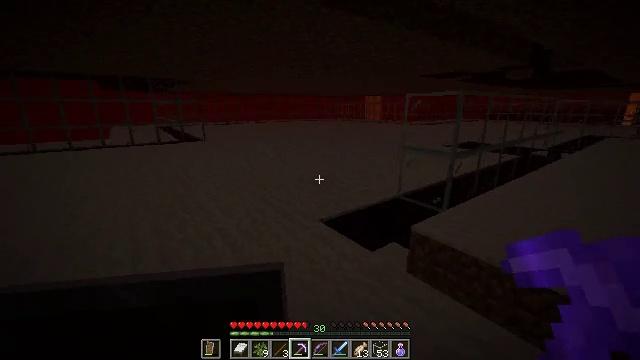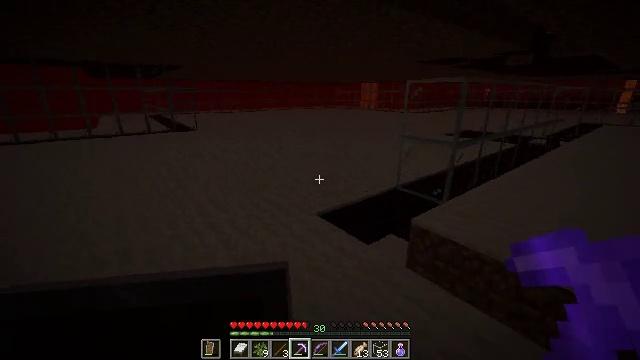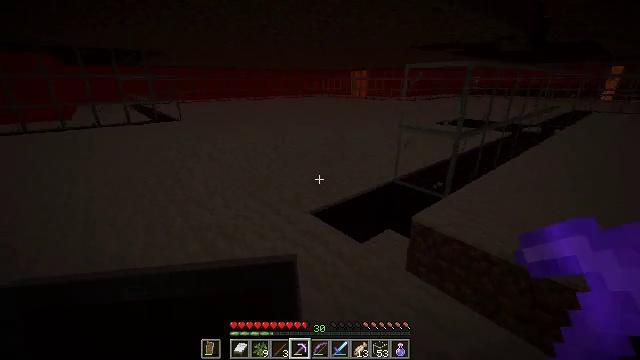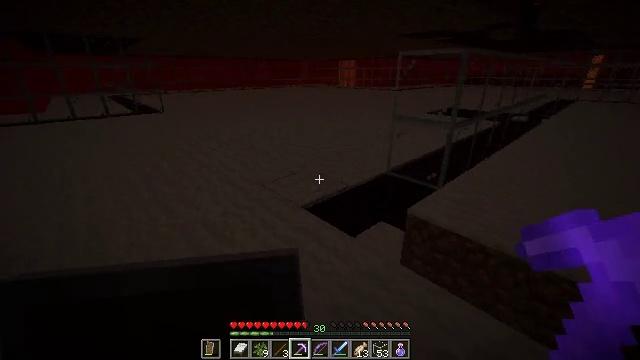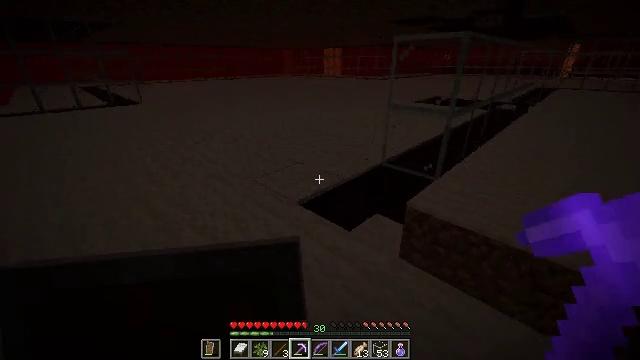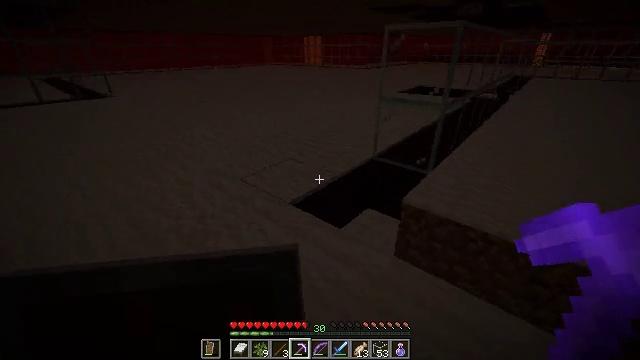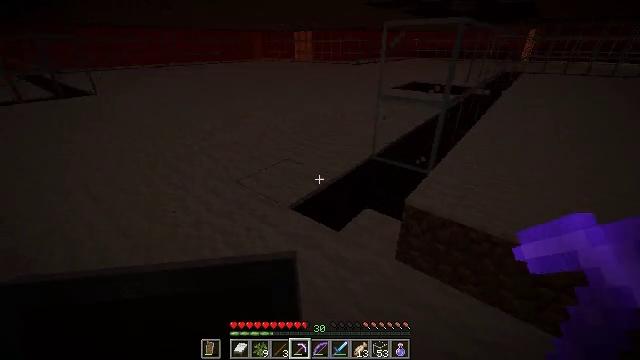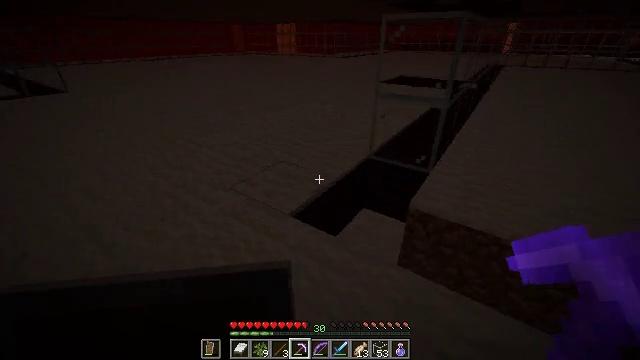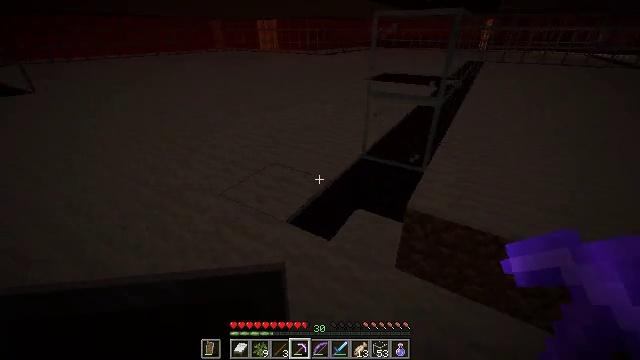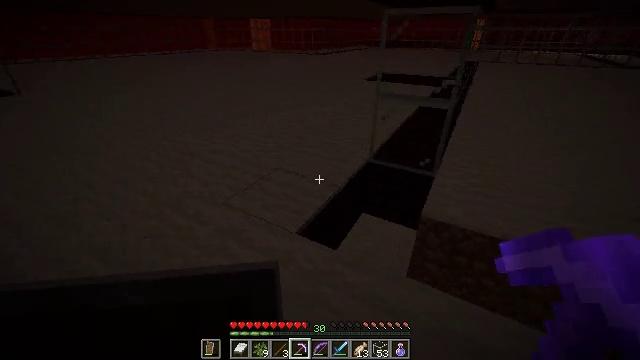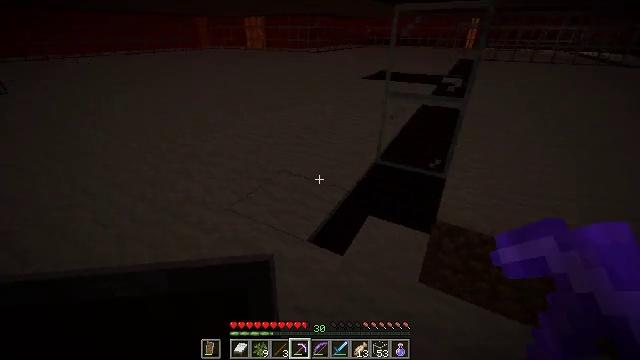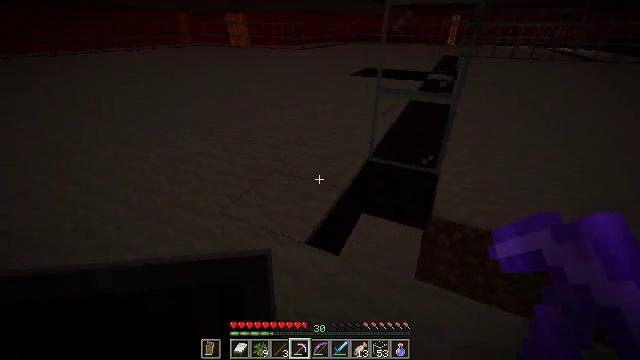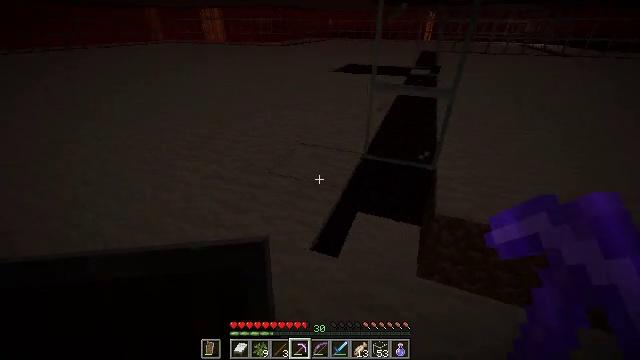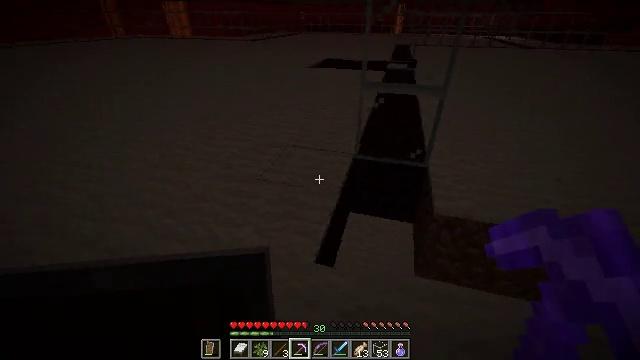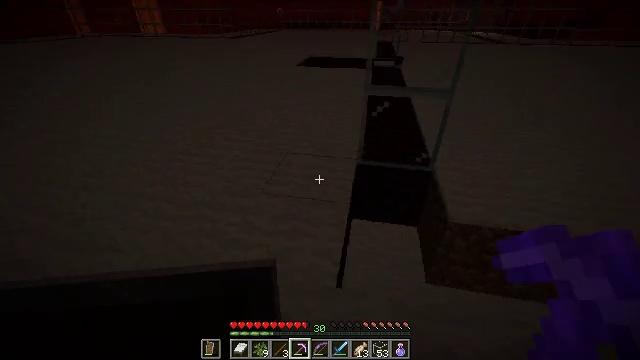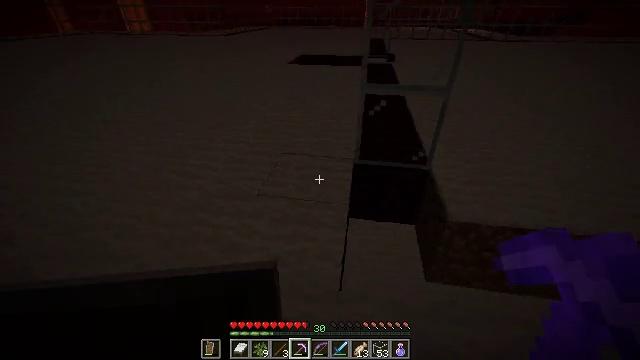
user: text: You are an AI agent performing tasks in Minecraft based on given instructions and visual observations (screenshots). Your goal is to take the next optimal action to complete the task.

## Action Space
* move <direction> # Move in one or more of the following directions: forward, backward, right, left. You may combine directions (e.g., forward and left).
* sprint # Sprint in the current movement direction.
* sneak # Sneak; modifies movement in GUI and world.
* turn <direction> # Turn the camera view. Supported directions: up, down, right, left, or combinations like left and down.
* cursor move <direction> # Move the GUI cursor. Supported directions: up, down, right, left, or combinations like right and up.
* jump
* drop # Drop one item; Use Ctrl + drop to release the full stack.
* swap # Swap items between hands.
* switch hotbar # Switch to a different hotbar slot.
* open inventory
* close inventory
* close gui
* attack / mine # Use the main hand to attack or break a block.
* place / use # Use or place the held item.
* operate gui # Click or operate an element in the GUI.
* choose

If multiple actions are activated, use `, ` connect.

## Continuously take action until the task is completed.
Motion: motion action
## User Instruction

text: Break the nether bricks in a fortress.
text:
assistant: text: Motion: move forward, turn right and down
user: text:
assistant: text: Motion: move forward, turn right and down
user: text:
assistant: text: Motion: move forward and move left, turn right and down
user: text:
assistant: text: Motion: move forward and move left, turn right and down
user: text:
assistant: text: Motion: move forward and move left, turn right and down
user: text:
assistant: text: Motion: move forward and move left, turn right
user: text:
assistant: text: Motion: move forward and move left, turn right and down
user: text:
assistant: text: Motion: move forward and move left, turn right
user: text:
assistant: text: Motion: move forward and move left, turn right
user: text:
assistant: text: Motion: move forward and move left, turn right
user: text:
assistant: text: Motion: move forward and move left, turn right
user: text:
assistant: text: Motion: move forward and move left, turn right
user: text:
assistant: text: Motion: move forward and move left, turn right
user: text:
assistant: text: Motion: move forward and move left, turn right
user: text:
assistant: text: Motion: move forward and move left, turn right
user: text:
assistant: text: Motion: move forward and move left, turn right
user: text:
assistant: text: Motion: move forward and move left, turn right and down
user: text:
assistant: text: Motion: move forward and move left, turn right
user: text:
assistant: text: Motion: move forward, turn right
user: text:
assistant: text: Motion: move forward, turn right
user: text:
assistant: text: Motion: move forward, turn right and down
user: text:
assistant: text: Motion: turn right
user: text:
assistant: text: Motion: no_op
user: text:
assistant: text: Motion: turn right
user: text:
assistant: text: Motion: turn right and down
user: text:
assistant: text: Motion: turn right
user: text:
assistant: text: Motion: no_op
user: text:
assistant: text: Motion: no_op
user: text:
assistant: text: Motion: no_op
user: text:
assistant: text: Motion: no_op